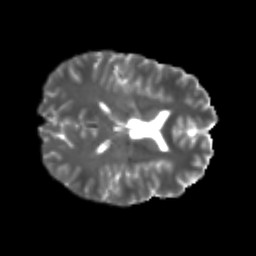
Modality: T2w
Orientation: axial
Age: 24
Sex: male
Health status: healthy
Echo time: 0.074 s